Field crop: maize
Growth stage: 1
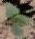
Species: datura